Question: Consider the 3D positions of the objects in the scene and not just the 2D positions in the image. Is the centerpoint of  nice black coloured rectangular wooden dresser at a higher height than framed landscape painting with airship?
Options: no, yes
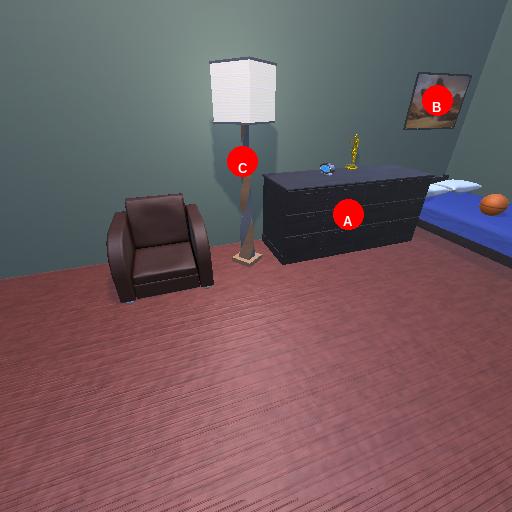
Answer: no